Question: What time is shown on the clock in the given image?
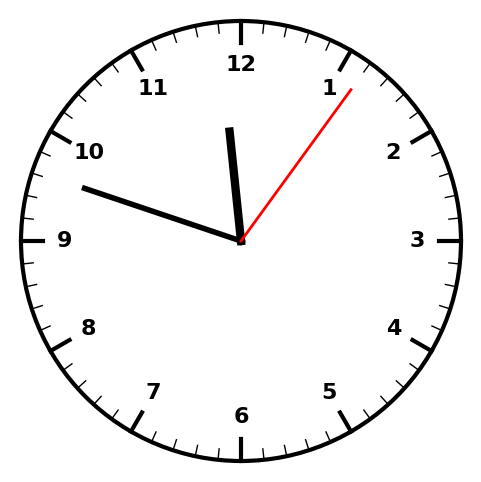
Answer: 11:48:06